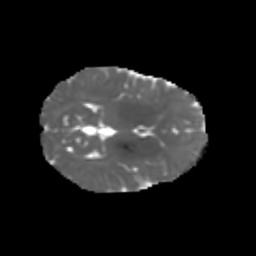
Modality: MD
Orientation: axial
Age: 7
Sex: female
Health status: healthy